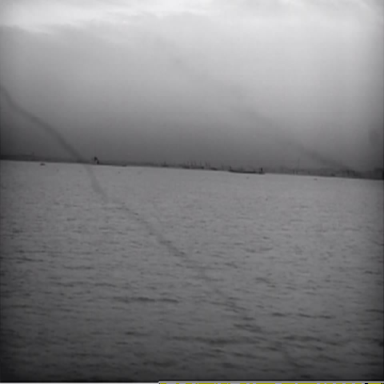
There is a liner in the infrared image.